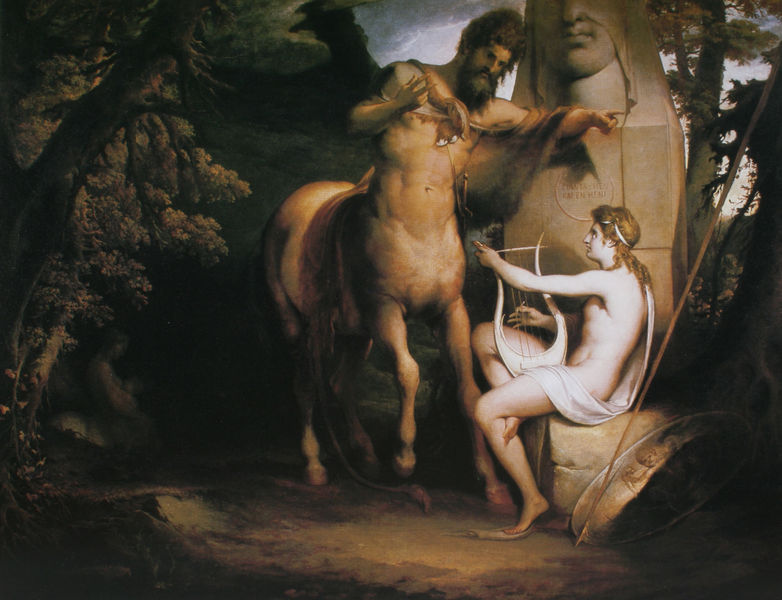
Titel: The Education of Achilles
Künstler: James Barry
Standort: New Haven (Connecticut)
Institution: Yale Center for British Art
Schlagwörter: akt, baum, dunkel, gemälde, gott, hand, himmel, mann, nackt, schatten, bäume, landschaft, ocker, sitzen, braun, finger, frau, licht, schwarz, szene, weiss, schleier, tuch, bart, blond, band, stein, instrument, boden, figur, gewand, haare, musik, musiker, locken, wald, pferd, skulptur, statue, fell, hufe, schwanz, liebe, stab, haarband, spielen, büste, bauch, plastik, junge, bauchnabel, zeigen, spiel, schild, denkmal, lichtung, allegorie, mythologie, göttin, jüngling, kentaur, sage, wesen, zentauer, zentaur, speer, harfe, männerkopf, lyra, leier, mystik, centaur, apollon, magie, weisen, duster, götze, epheb, pferdemensch, bsum, pferdeleib, lond, thesaurus, fraupferd